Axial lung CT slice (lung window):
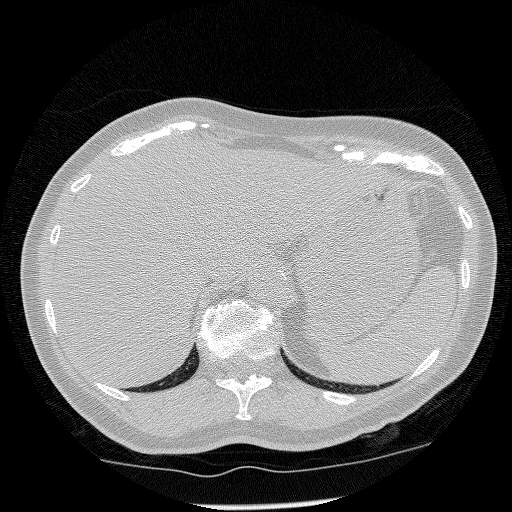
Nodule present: no